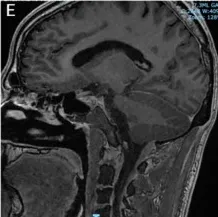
Pre- and post-operative Magnetic Resonance Imaging (MRI). Sagittal. MRI without contrast.
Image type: radiology (mri)